Question: I'm just getting started with Apiary and I can't tell if this is a limitation of the product or just me not understanding what to do.
I'm documenting an API which authenticates the user as part of every request. Sometimes the authentication is part of the path (a request for the user's profile would have the user id in the path), other times just as parameters (?user_id=1&auth=secret), and for POST requests, part of the incoming body as JSON.
Also, there are 3 methods of authentication in the app. You can log in with a Facebook UID, email address, or using the unique id of the device you're using. The result is something that looks like this:
'''
##User [/user/{facebook_uid}{?access_token}, /user/{email}{?device_id}, /users/{device_auth_id}{?device_id}]
'''
This works fine, and displays in the API as I'd expect:

But this introduces 2 issues:
1) If I wanted to add a set of parameters shared by all authentication methods, I would need to add it to all 3 like this:
'''
## User [/user/{facebook_uid}{?access_token, extra_thing, this_too},
/user/{email}{?device_id, extra_thing, this_too},
/users/{device_auth_id}{?device_id, extra_thing, this_too}]
'''
This seems a bit messy, it'd be much nicer to apply shared parameters at the end of the path array so they apply to all, something like this:
'''
## User [/user/{facebook_uid}{?access_token}, /user/{email}{?device_id}, /users/{device_auth_id}{?device_id}]{&extra_thing, this_too}
'''
But this doesn't work. Is there a way to do this? The documentation wasn't very helpful with more complicated stuff like this.
Also, would there be a way to create some kind of template which I could apply to all my methods? In the case where the authentication is part of the path its a bit unavoidable, but for other requests it would be nice to just do something like 'include: authentication' and have it pull the unique_id/auth combo from a defined template somewhere.
Thanks!
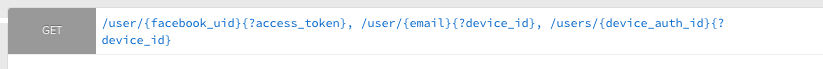
Answer: First, there isn't really support for having a single model with multiple resource representations. It is an unusual thing to do and is actually good food for thought.
Second, using multiple URIs in '[path segment]' is probably going to confuse Apiary's mock server and make it unusable.
In my opinion, I'd split this into three models: 'Facebook User', 'E-mail User' and 'Device User', with slightly different documentation (how are they created? Can you really create all of them through api? etc. etc.)
It also depends on how you want to document this. As path segments are not validated (it would be strange to have different resources based on the type of the arguments), you can just have (and I'd personally do just that)
'''
## User [/user/{id}{?access_token, extra_thing, this_too}]
+ Parameters
+ id (required, string, 'test@example.com')...id of the user. Can be either user's e-mail, facebook id or device id from where user was created.
'''
As for reusable parts, this is <URL>.